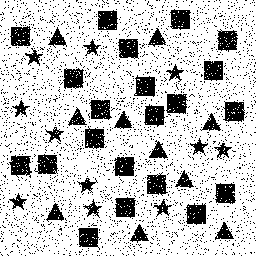
Squares: 21
Triangles: 10
Stars: 11
Total shapes: 42